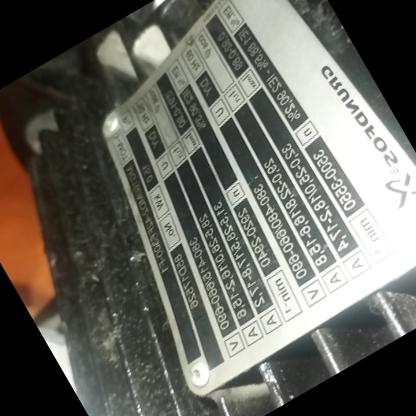
Klasa: tabliczka-znamionowa